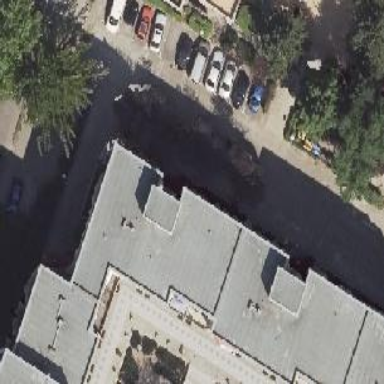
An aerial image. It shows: Community centre.